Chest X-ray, PA view. Patient: 78 years old, sex F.
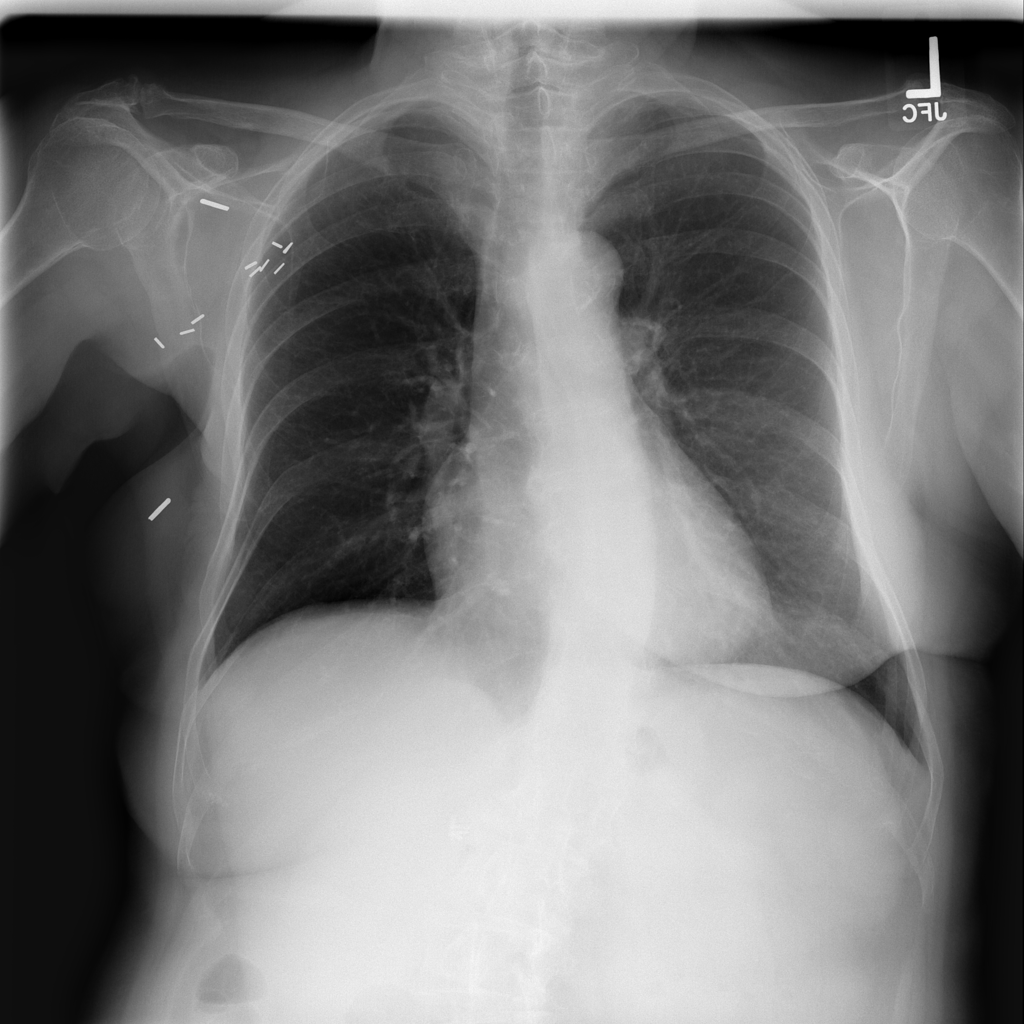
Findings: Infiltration